九年级 · 画法几何学
如图, 小明家楼房旁立了一根长 4 米的竹竿, 小明在测量竹笔的影子时, 发现影子不全落在地面上, 有一部分落在楼房的墙壁上, 小明测出它落在地面上的影子长为 2 米, 落在墙壁上的影子长为 1 米, 此时, 小明想把竹笔移动位置, 使其影子刚好不落在墙上. 试问, 小明应把竹等移到什么位置?（要求竹竿移动的距离尽可能小）

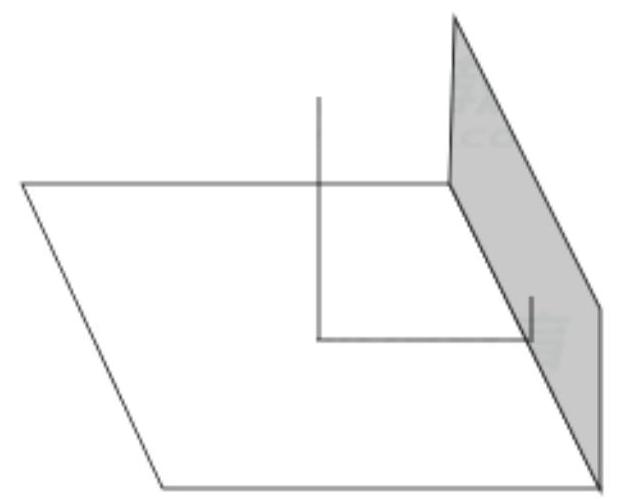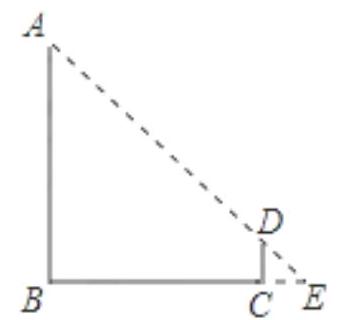
答案: 【分析】通过投影的知识结合题意构造直角三角形, 利用 $\triangle A B E \backsim \triangle D C E$ 得到 $\frac{A B}{B E}=\frac{C D}{C E}$, 即可得到 $C E$的长.

解: 如图,

$A B=4, C D=1, B C=2$,

$\because A B / / C D$

$\therefore \mathrm{Rt} \triangle \mathrm{ABE} \sim \mathrm{Rt} \triangle \mathrm{DCE}$,

$\therefore \frac{\mathrm{AB}}{\mathrm{BE}}=\frac{\mathrm{CD}}{\mathrm{CE}}$

即 $\frac{4}{2+\mathrm{CE}}=\frac{1}{\mathrm{CE}}$,

解得 $\mathrm{CE}=\frac{2}{3}$,

所以小明应把竹等向左移动 $\frac{2}{3}$ 米.